Aerial crown-view tile of a tropical tree (Barro Colorado Island, Panama), acquired 20250124:
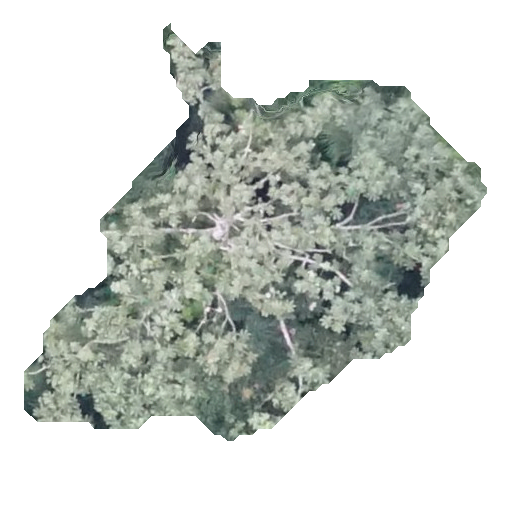
Species: Cecropia insignis
GBIF accepted scientific name: Cecropia insignis
Crown area: 159.985 m²